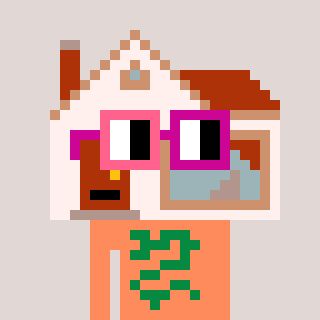
a pixel art character with square pink and red glasses, a house-shaped head and a peachy-colored body on a warm background